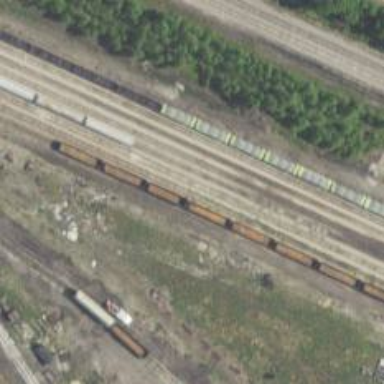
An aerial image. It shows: Railway siding for service.